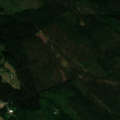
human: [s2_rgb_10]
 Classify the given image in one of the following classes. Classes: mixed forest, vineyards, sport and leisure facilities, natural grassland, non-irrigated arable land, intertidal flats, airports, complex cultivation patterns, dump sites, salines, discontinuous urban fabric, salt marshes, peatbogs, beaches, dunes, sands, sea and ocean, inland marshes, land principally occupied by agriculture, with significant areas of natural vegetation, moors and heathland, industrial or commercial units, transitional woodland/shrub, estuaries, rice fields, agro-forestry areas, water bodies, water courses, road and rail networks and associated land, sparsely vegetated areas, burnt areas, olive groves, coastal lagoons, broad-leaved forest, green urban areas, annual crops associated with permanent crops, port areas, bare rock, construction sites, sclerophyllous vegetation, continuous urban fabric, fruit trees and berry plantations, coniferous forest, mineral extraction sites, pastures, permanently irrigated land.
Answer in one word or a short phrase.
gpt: coniferous forest, mixed forest, transitional woodland/shrub